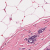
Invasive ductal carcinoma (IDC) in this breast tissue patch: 0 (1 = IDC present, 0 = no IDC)